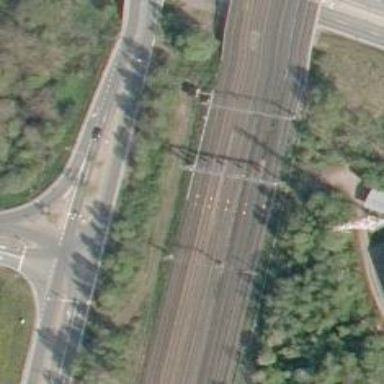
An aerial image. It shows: Railway signal.